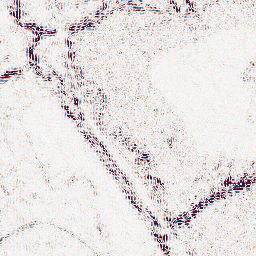
Category: wavelet
Decomposition family: wavelet_biorthogonal
Decomposition parameters: wavelet: bior3.5
level: 2
Upsampling method: bspline
Upsampling parameters: scale: 4
Upsampling scale: 4